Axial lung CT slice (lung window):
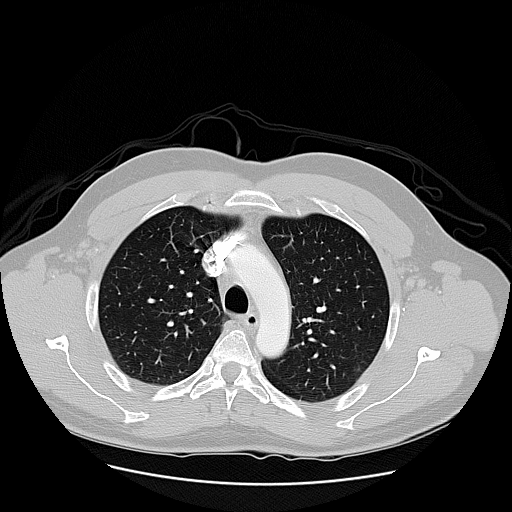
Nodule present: no